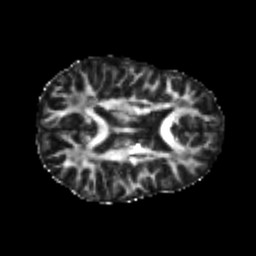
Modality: FA
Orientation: axial
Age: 21
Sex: female
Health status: healthy
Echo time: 0.074 s